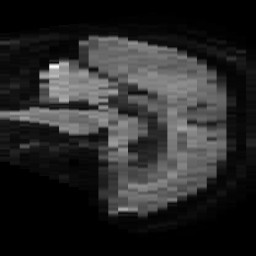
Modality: TRACE
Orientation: sagittal
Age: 57
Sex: female
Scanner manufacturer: philips
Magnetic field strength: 3 T
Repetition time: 4.107 s
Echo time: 0.06134 s